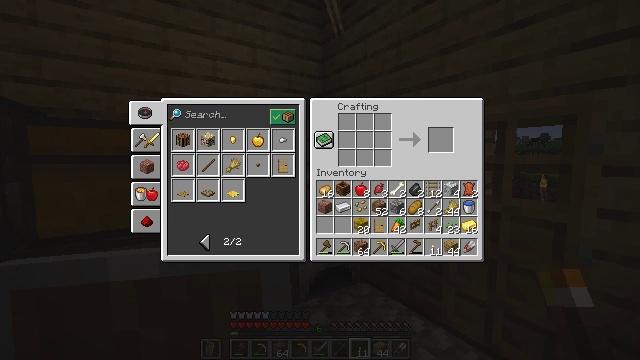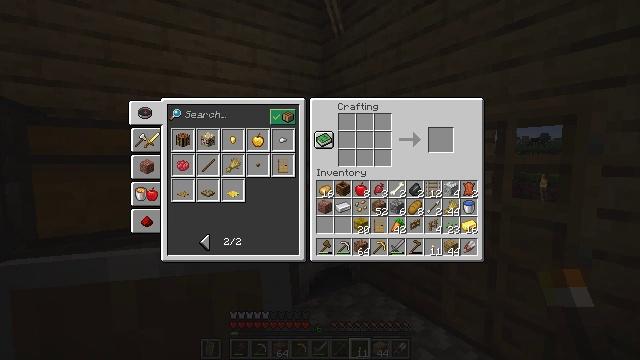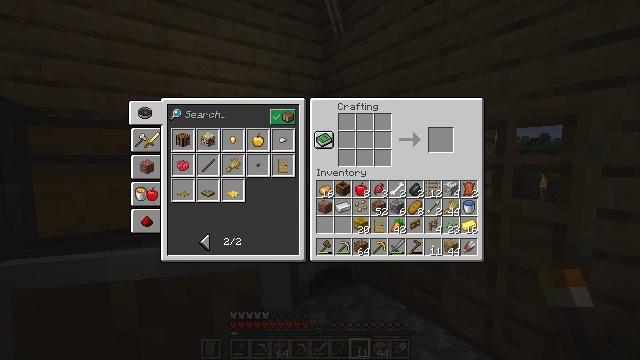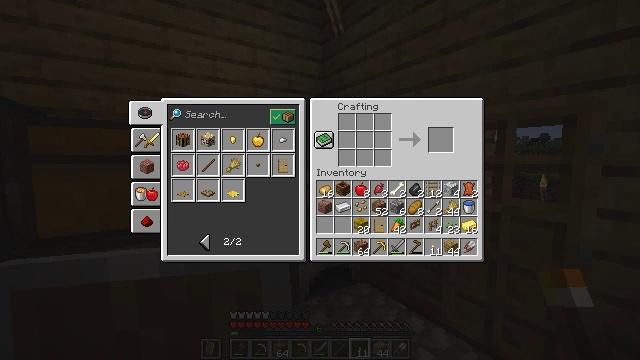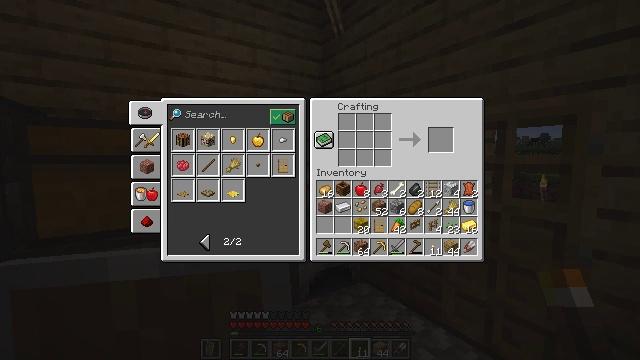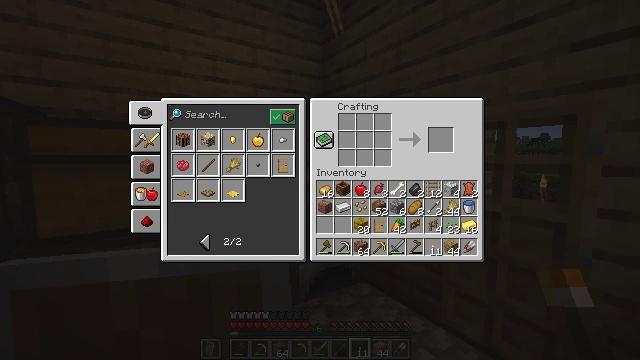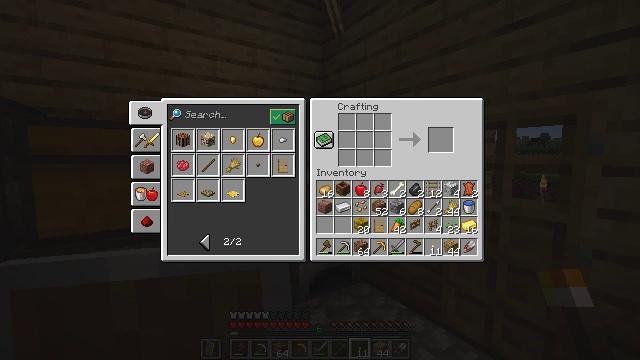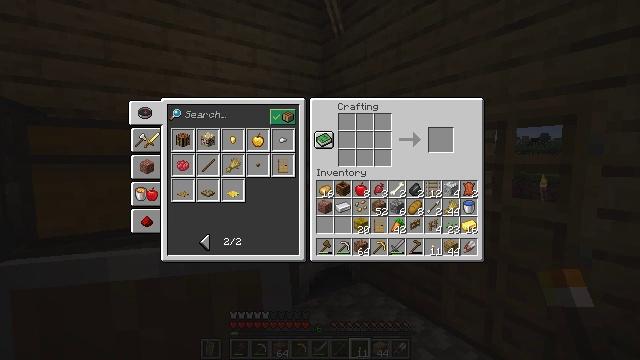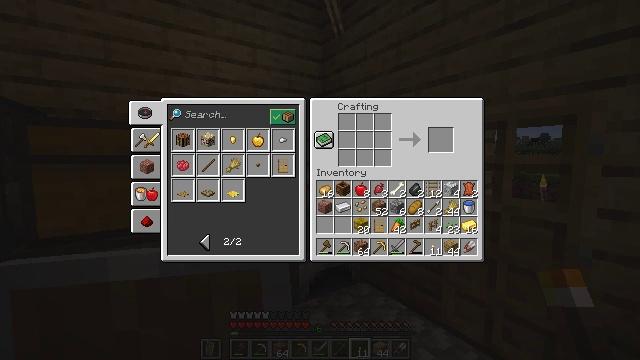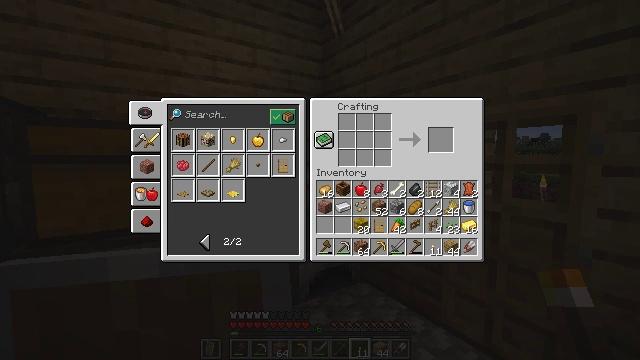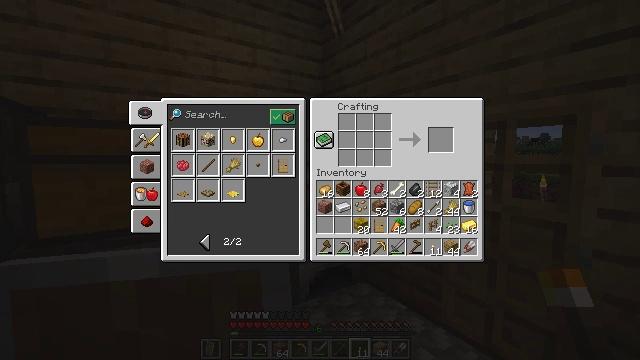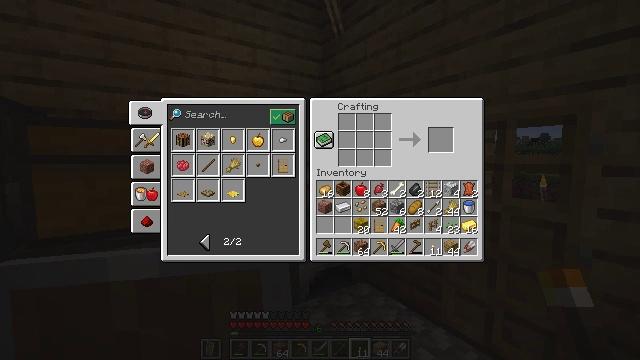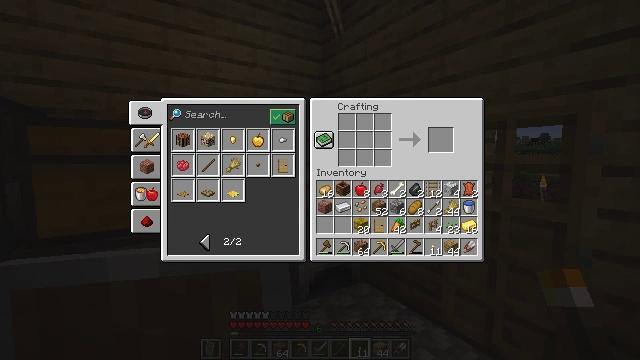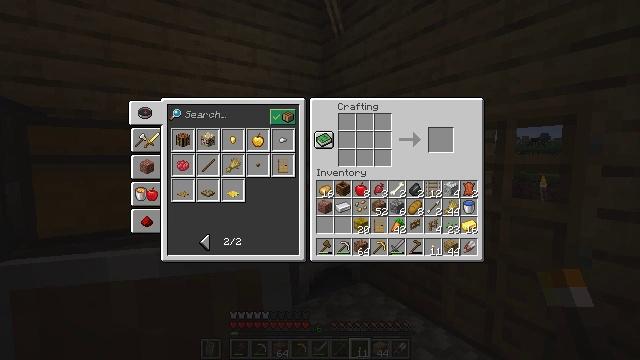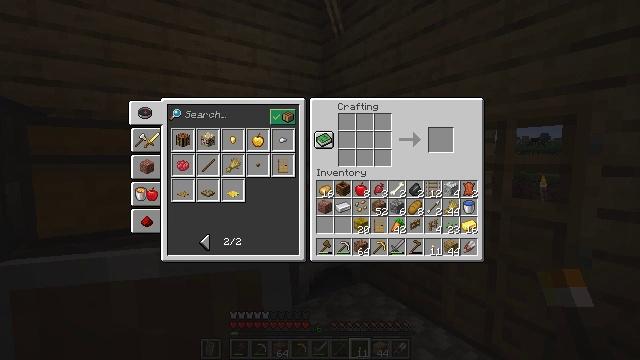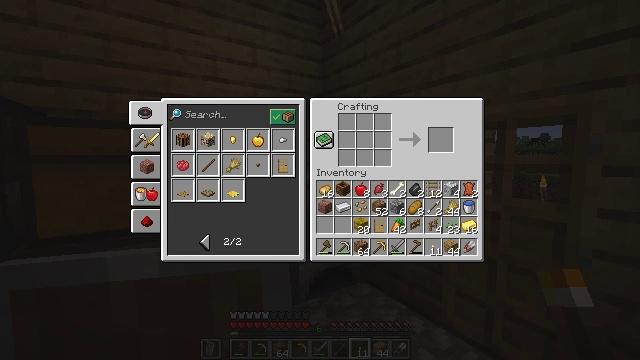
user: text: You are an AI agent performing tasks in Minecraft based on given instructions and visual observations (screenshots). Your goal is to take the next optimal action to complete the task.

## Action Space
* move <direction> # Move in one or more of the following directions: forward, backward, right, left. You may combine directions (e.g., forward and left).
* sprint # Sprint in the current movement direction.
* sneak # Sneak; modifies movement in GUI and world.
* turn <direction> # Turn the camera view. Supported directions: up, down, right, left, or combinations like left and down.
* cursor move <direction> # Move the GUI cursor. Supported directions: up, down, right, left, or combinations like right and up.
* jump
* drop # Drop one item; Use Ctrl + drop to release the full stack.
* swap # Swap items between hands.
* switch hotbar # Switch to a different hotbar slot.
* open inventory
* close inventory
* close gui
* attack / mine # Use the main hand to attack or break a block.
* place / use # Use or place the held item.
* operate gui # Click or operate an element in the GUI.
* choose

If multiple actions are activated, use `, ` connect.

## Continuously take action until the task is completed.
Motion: motion action
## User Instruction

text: Mix gold and an apple to produce a golden apple.
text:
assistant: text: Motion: no_op
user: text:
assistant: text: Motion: no_op
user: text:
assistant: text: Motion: no_op
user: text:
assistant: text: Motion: no_op
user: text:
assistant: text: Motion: no_op
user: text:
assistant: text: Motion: no_op
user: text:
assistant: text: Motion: no_op
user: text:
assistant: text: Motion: no_op
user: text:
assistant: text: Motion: no_op
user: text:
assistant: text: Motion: no_op
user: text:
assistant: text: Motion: no_op
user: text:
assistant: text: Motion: no_op
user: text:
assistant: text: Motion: no_op
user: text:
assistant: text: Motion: no_op
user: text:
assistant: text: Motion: no_op
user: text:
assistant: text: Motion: no_op
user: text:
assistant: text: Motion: no_op
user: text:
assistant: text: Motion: no_op
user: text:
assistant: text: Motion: no_op
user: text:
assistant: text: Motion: no_op
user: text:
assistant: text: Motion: no_op
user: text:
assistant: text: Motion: no_op
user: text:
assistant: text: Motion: no_op
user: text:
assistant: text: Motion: no_op
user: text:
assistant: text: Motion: no_op
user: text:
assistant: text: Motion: no_op
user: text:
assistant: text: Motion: no_op
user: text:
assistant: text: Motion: no_op
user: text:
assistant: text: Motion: no_op
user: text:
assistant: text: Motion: no_op